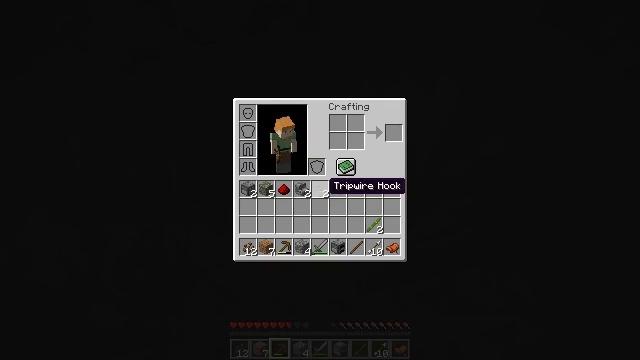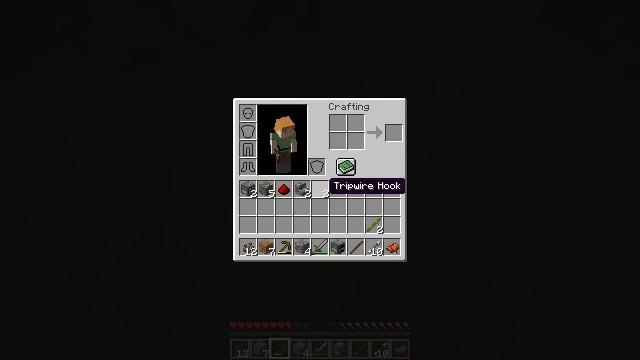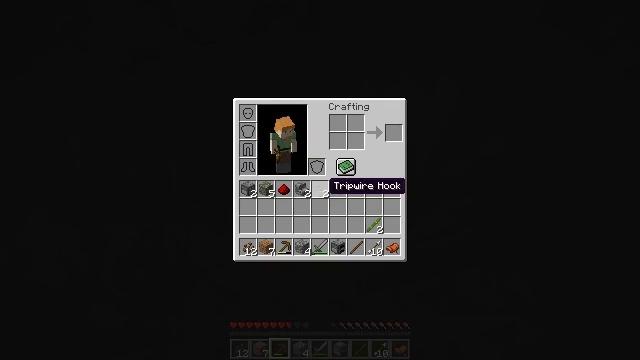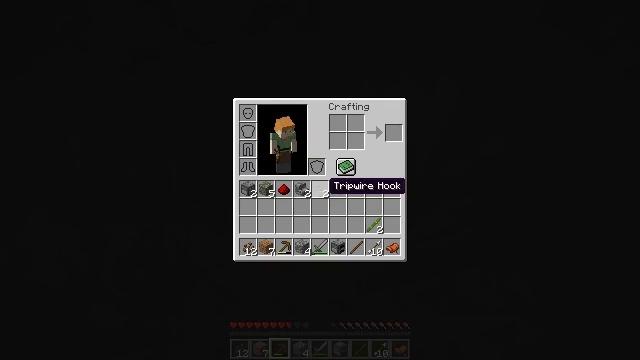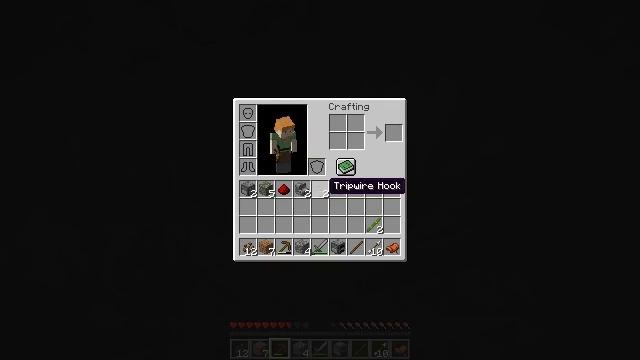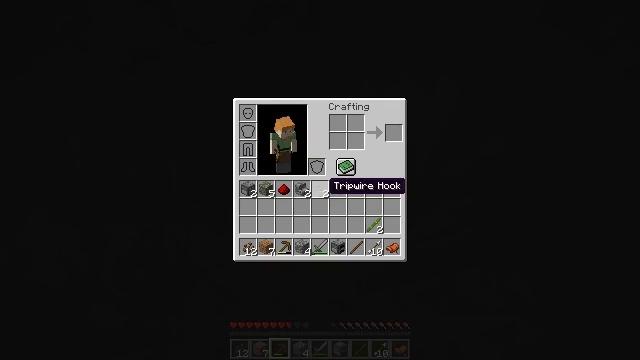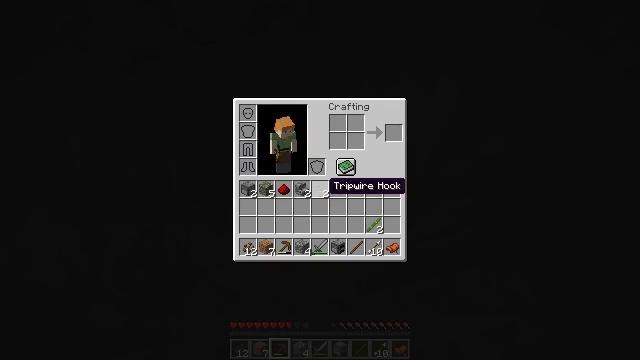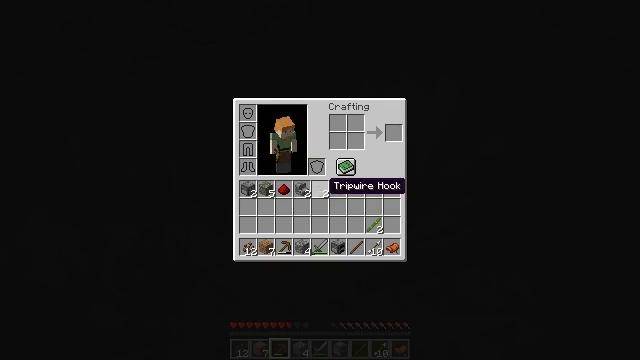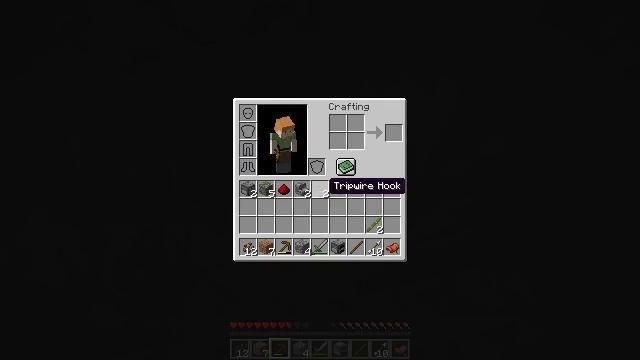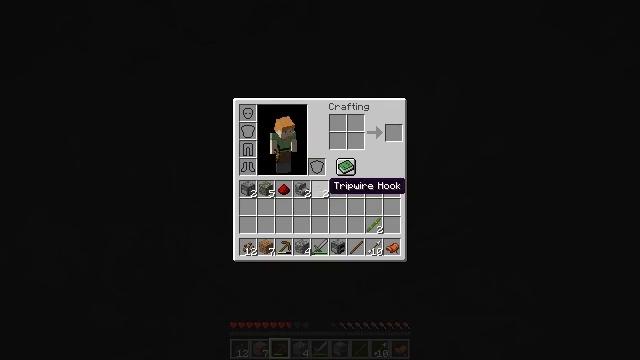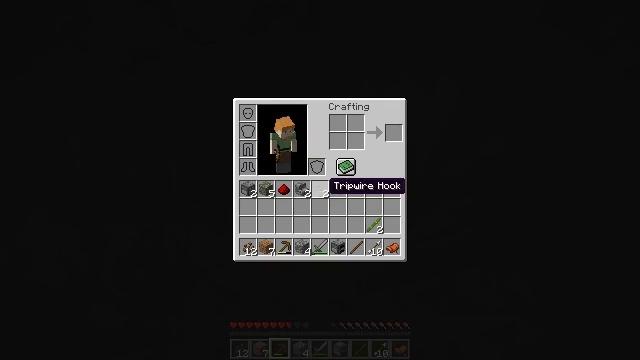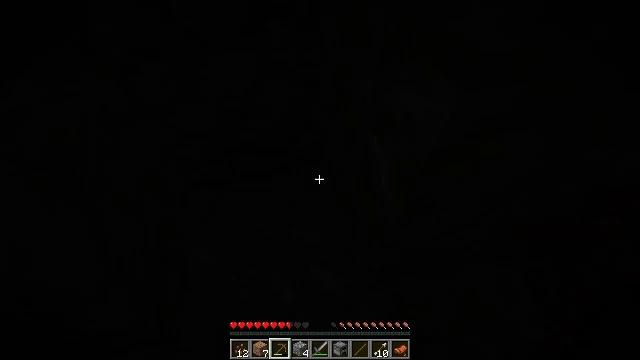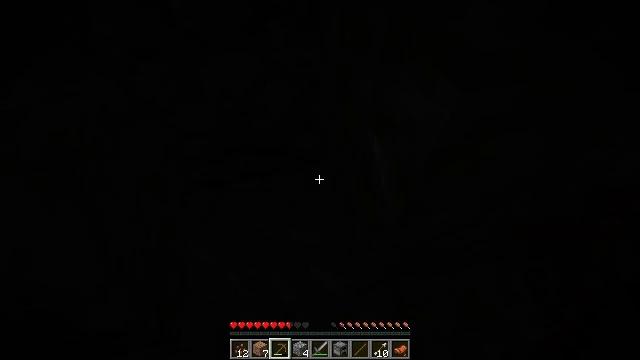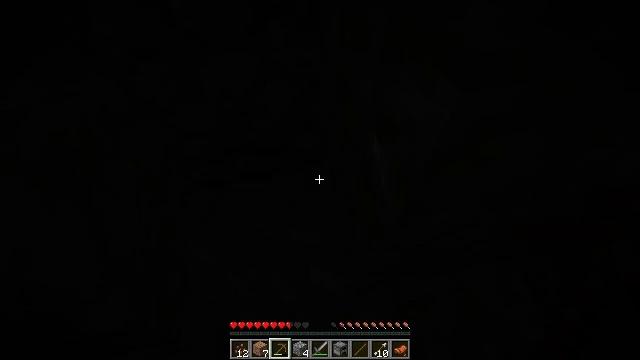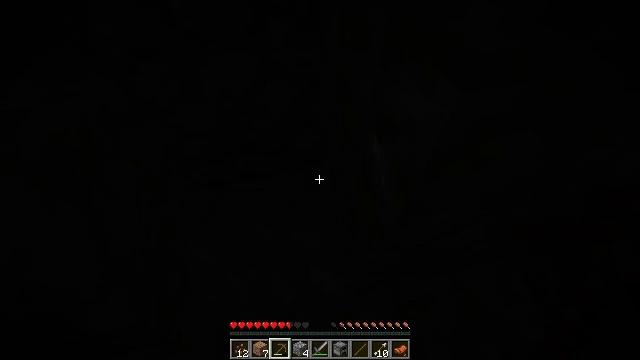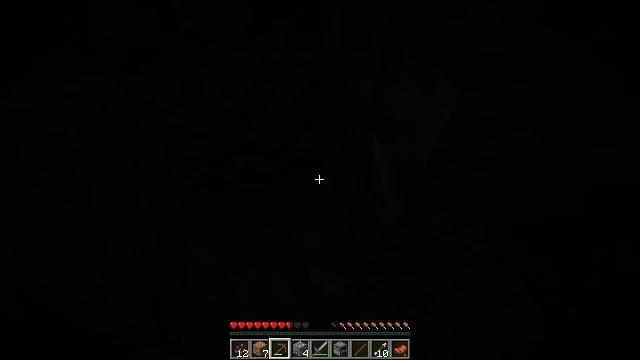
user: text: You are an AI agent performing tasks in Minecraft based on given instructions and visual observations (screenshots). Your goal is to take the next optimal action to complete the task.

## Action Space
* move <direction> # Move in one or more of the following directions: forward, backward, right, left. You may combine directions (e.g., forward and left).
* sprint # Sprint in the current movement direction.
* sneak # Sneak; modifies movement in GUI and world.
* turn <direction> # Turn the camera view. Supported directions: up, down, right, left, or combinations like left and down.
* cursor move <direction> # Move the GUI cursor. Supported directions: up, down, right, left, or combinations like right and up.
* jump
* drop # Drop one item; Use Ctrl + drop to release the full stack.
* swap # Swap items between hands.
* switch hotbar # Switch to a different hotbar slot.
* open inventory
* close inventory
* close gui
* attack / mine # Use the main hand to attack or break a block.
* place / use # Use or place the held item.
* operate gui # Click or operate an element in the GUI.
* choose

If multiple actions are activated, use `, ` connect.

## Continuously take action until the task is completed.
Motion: motion action
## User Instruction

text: Extract mossy cobblestone using a pickaxe.
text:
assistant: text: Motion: no_op
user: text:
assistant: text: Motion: no_op
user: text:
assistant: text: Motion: no_op
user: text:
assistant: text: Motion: no_op
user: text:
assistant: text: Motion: no_op
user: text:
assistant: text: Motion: no_op
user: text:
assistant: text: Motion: no_op
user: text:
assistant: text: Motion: no_op
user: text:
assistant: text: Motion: no_op
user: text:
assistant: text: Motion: no_op
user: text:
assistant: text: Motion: close inventory
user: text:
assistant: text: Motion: close inventory
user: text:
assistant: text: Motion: close inventory
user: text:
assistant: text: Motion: no_op
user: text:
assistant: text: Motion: no_op
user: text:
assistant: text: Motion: no_op
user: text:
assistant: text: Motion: no_op
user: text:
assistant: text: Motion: no_op
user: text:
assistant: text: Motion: turn up
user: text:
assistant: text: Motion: no_op
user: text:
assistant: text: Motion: no_op
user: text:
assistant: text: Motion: turn up
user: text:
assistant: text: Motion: turn left and up
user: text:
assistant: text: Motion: turn left and up
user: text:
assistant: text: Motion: turn left and up
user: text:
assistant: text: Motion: turn left and up
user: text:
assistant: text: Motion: turn left
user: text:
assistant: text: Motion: turn left and down
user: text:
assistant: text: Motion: turn left
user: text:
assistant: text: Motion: turn left